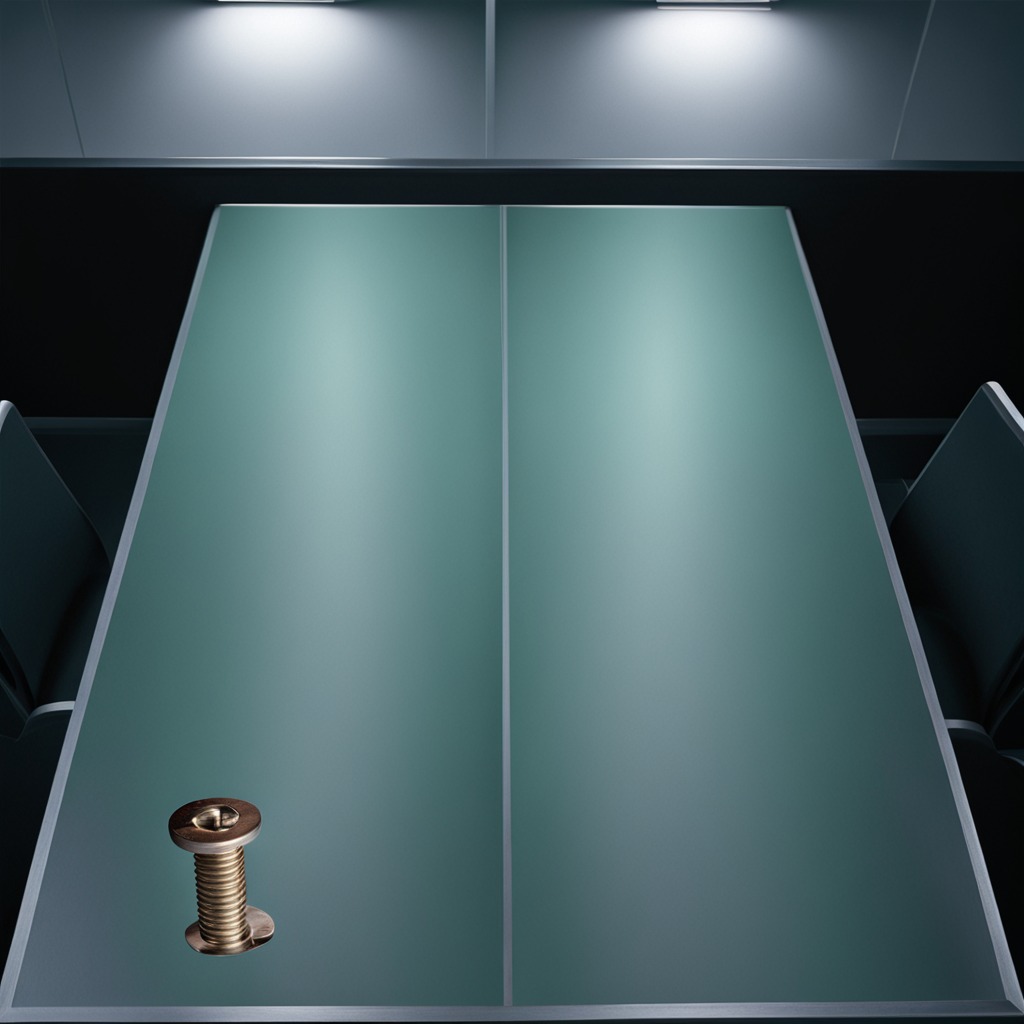
A metal screw lying on a clean empty table in a railway signal maintenance room lit by harsh overhead fluorescents photorealistic surface textures crisp shadows high dynamic range